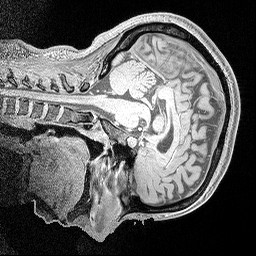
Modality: MP2RAGE
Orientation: sagittal
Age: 35
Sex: female
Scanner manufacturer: siemens
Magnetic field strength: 3 T
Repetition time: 5 s
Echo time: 0.00298 s